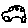
Label: car